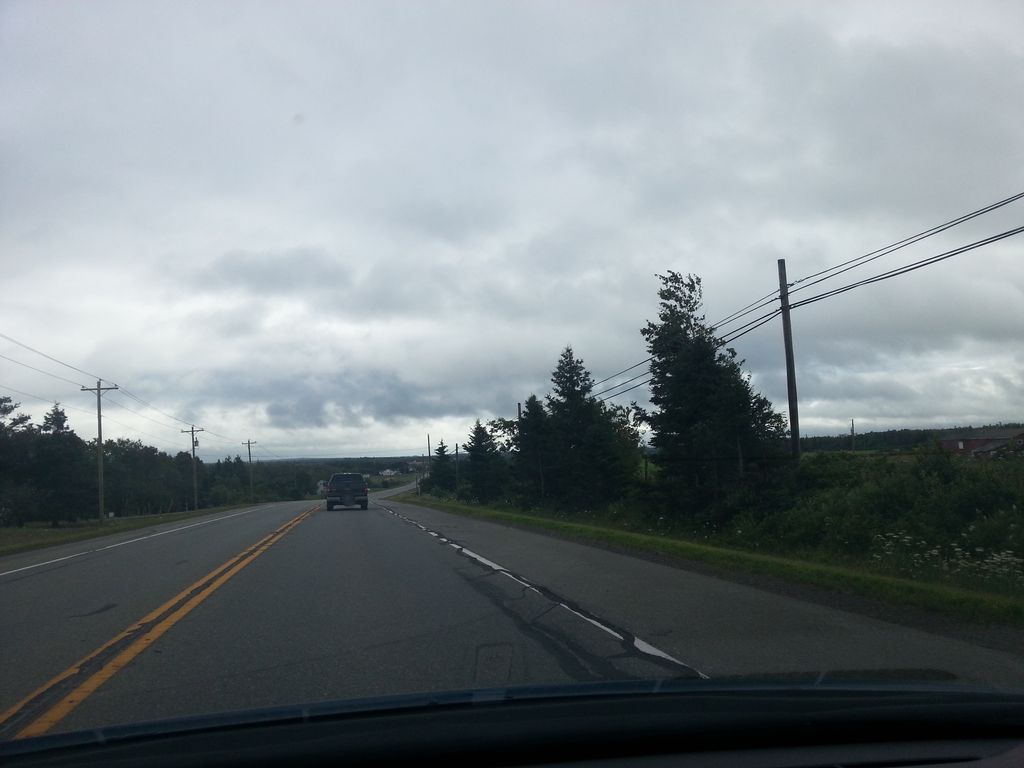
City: charlottetown